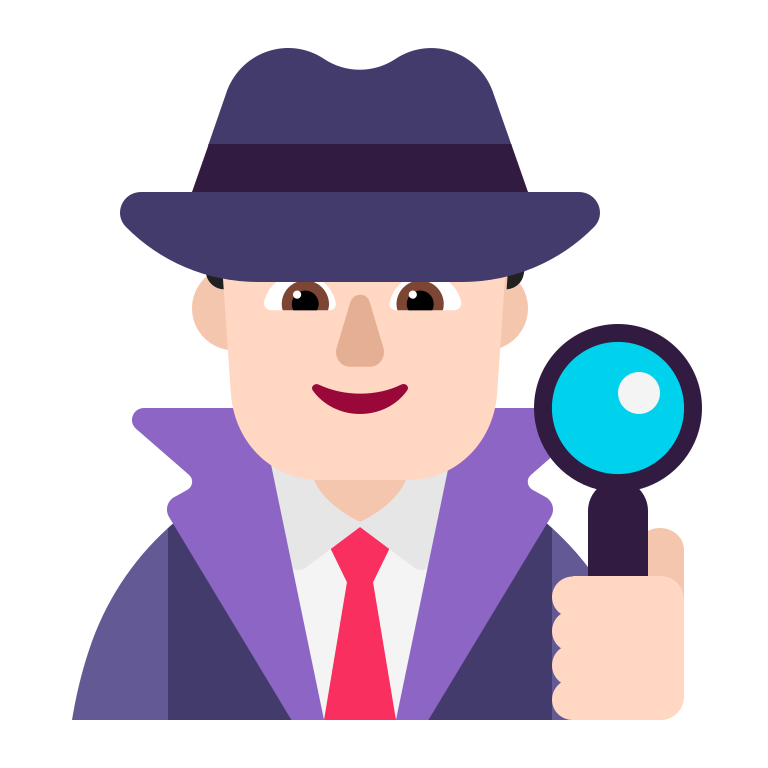
man detective flat light